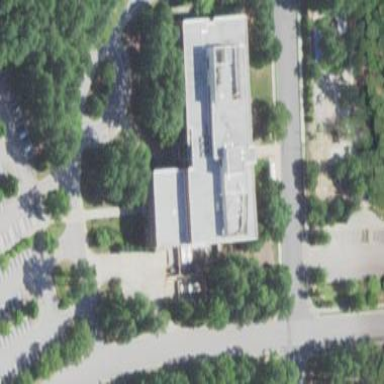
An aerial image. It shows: Government building used for commercial purposes.